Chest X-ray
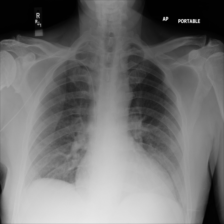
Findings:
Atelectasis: negative
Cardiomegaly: negative
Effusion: negative
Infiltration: negative
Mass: negative
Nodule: negative
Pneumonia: negative
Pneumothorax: negative
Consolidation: negative
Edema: negative
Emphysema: negative
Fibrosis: negative
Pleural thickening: negative
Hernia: negative